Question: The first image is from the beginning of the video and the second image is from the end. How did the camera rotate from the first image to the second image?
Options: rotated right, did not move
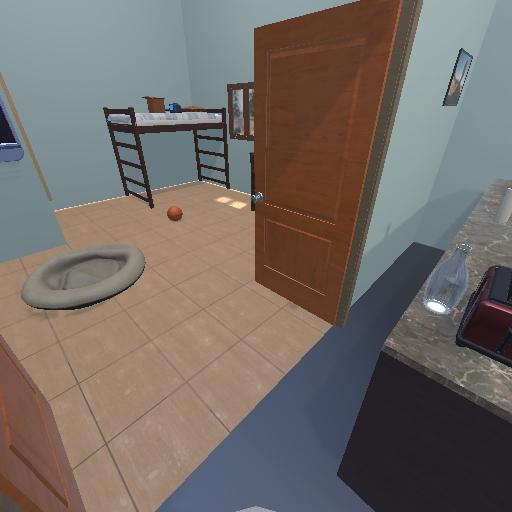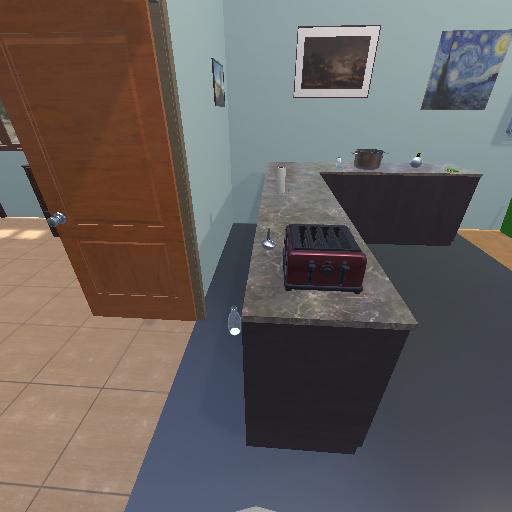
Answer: rotated right